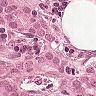
Metastatic tissue present: yes